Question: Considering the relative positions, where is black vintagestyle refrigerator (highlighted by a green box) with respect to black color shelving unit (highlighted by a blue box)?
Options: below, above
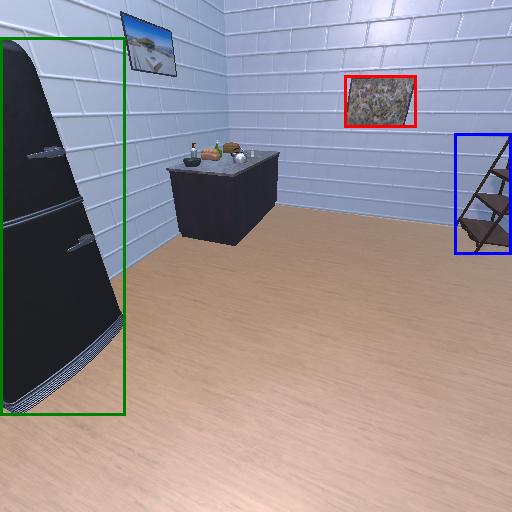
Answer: below